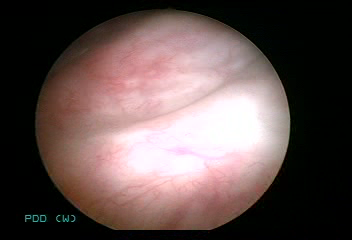
Modality: WLC
Class: Normal mucosa
Bladder cancer association: No